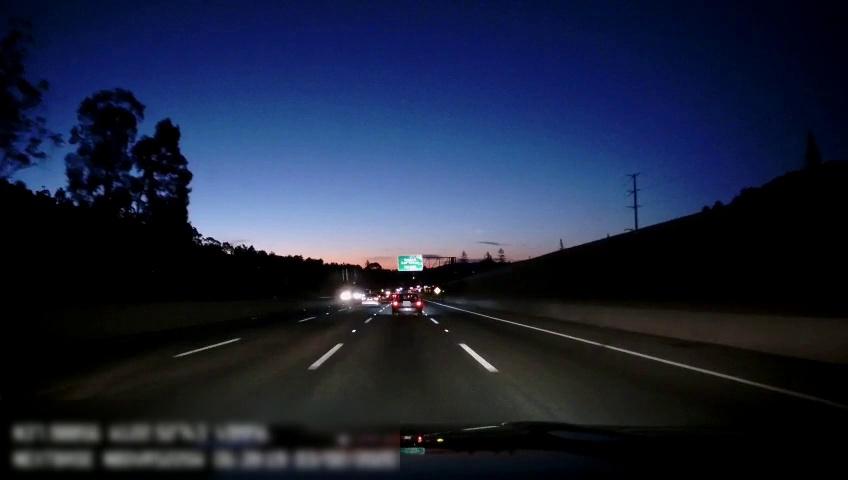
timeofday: Night
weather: Other
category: Drivable Space
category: Vehicles | Car
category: Vehicles | Truck
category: Vehicles | Car
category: Lanes | Alternate Lane
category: Lanes | Alternate Lane
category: Lanes | Current Lane
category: Lanes | Current Lane
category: Lanes | Alternate Lane
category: Traffic | Signs